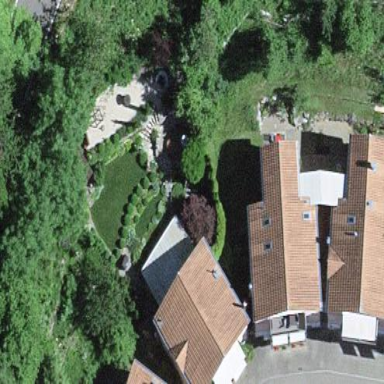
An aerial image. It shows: Residential building.